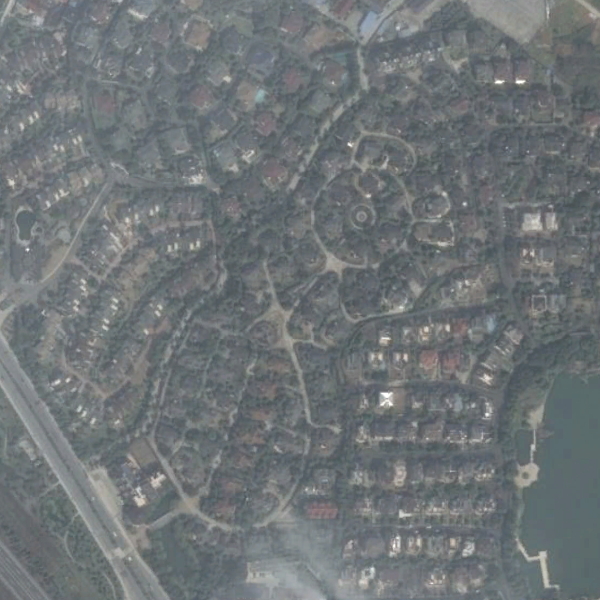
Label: DenseResidential